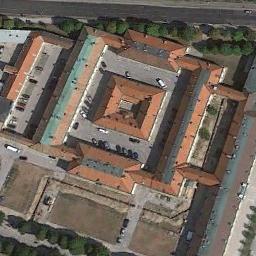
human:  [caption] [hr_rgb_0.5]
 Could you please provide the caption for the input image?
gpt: The palace was built in a forest .

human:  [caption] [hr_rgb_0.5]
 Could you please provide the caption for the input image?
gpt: There are many trees near the palace .

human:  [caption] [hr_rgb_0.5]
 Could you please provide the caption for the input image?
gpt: The brown palace has some courtyards and open areas .

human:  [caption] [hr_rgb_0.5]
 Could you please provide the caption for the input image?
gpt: The palace is on the bare land next to some trees .

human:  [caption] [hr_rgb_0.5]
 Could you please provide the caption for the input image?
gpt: There are some green trees beside the brown palace .